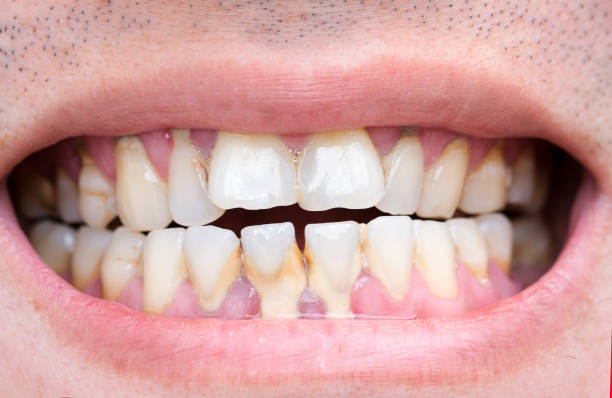
Condition: Calculus